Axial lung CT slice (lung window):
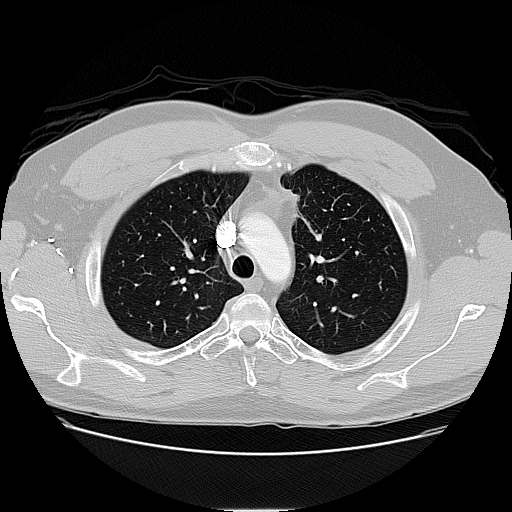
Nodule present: no